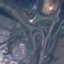
Land use / land cover: Highway